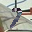
Label: 7